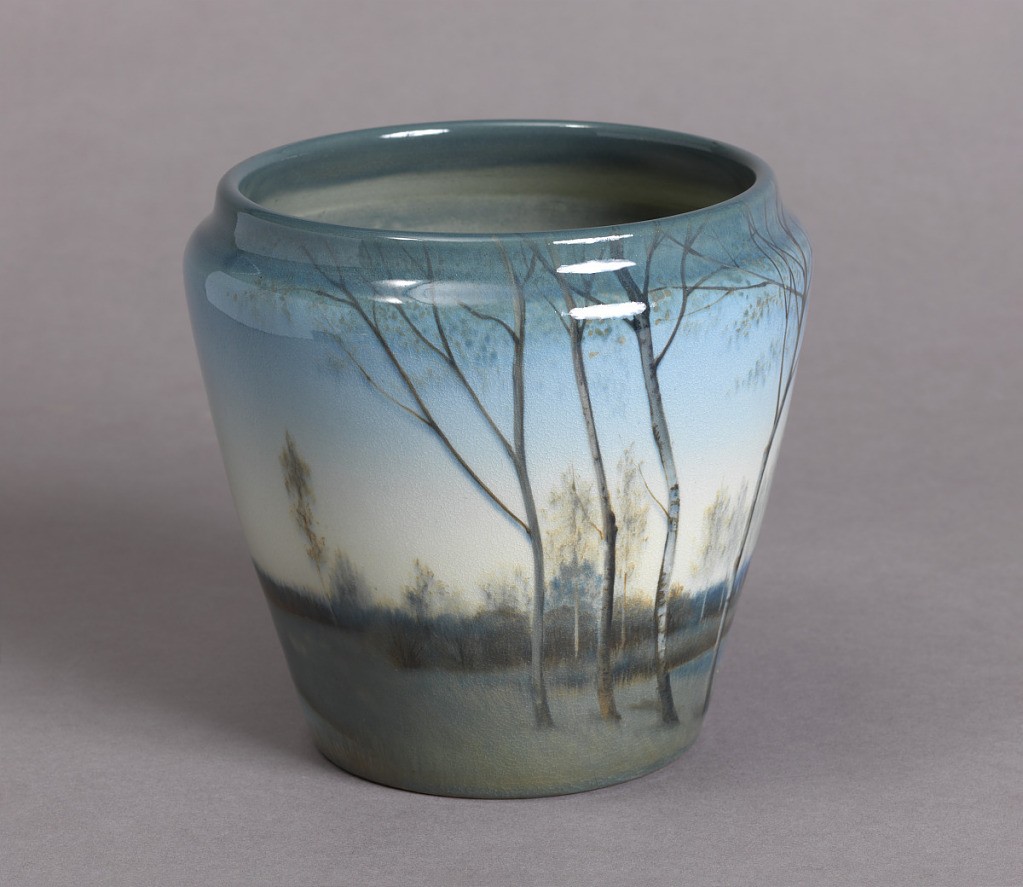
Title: Vase
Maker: Rookwood Pottery, American, 1880 - 1967
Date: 1912
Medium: stoneware
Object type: vase
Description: White stoneware, cast.  Flaring cylindrical body, narrowing in at shoulder, truncated wide rim; no foot.  Decorated around body with scenic landscape. In foreground is a cluster of birch trees, waterfront, and lake. In the background are more trees, mountains, and sky.  Colors range from blues to grays, with accents of browns in the trees.  Exterior: slip underglaze, shiny clear glaze; fine crazing.  Interior and bottom: glaze, white.